Question: I've got a problem concerning Navigationcontroller in AppDelegate. I'm using a storyboard, which looks like this:

As a result of using Push notifications, i've got the following function in my AppDelegate File:
'''
- (void)application:(UIApplication *)application didReceiveRemoteNotification:(NSDictionary *)userInfo {
//...
}
'''
When the notification arrives I want to initialize the "Detail View" - Controller which needs an ID as a parameter. This ID is part of my payload so it is present in 'didReceiveRemoteNotification'.
I'd like to to the follwing:
'''
DetailView *detail = [storyboard instantiateViewControllerWithIdentifier:@"detail"];
detail.conversationID = theID;
[self.navigationController pushViewController:detail animated:YES];
'''
My question at this point is: how can I get the navigation controller? I've searched for a function like "getNavigationControllerByIdentifier" or something like this, but found nothing. I can't instantiate the Detail View Controller directly because the navigationbar is missing there.
I hope you understand what I mean - if you think my approach is completly wrong please correct me ;o)
Just another small information: It's not important for me that the back button in the Detail View Controller goes back to the Table View - it's enough when it links to the controller with the button "Load Table View".
Thank you for help!
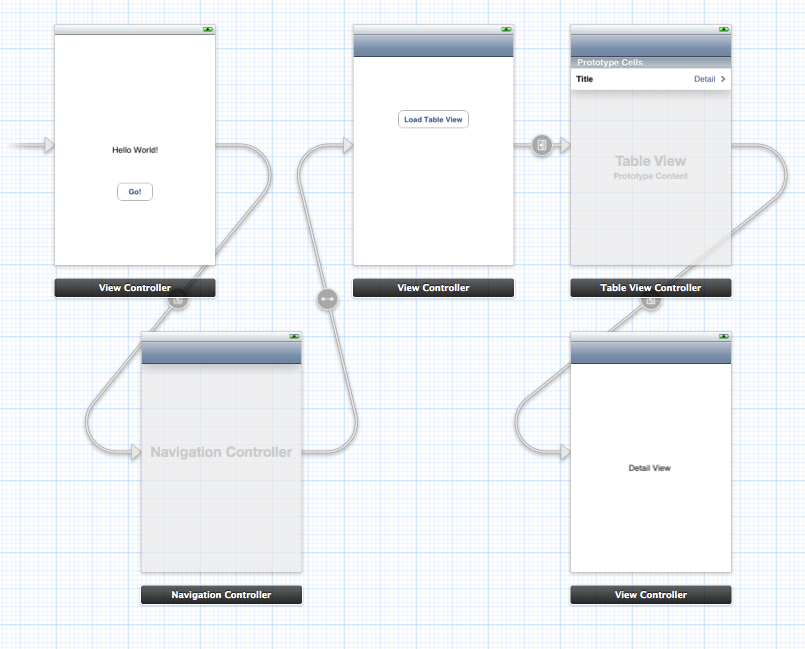
Answer: 'UINavigationController' is a 'UIViewController' subclass and can also be assigned an identifier in the storyboard.
Use '-instantiateViewControllerWithIdentifier:' to create the 'UINavigationController' and it's root view controller. You may need to instantiate all of the intermediate controllers in code and modify the navigation controller's 'viewControllers' property to set up the appropriate navigation stack. This way when the app launches into the detail view, they can find their way back as if they had manually pushed all the way through via the interface.